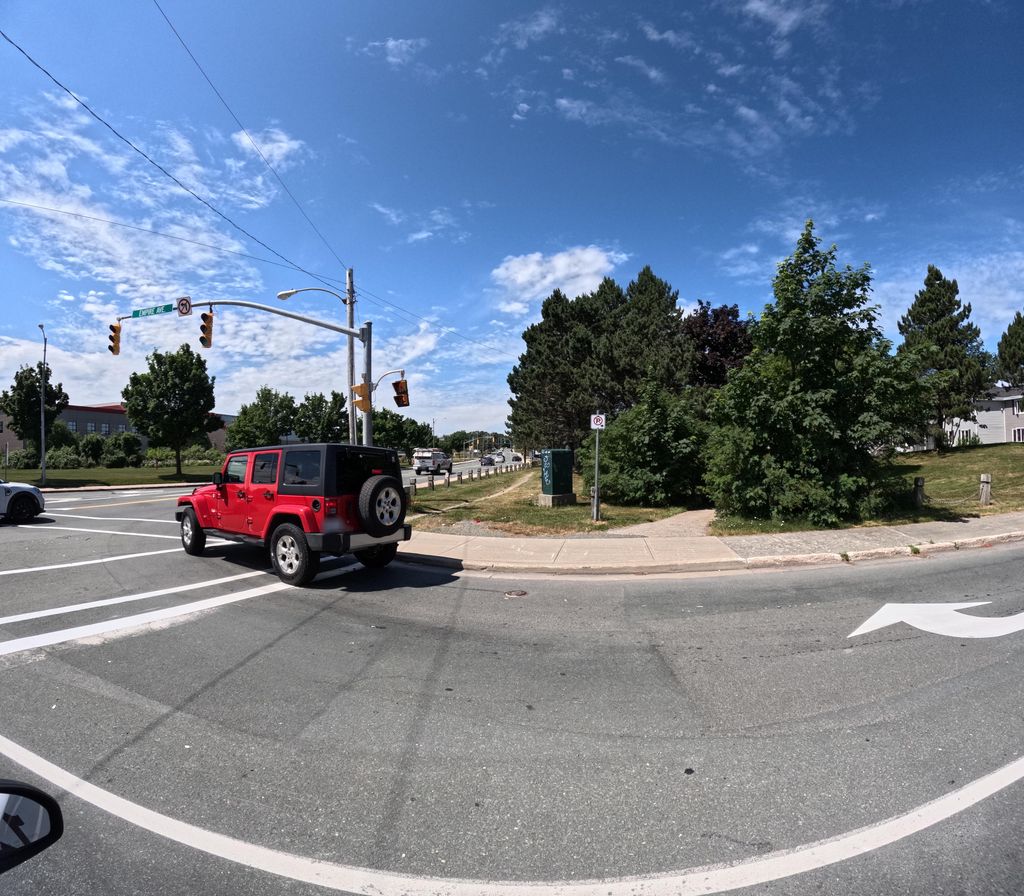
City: st_johns